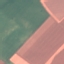
Land use / land cover class: AnnualCrop